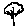
Label: tree